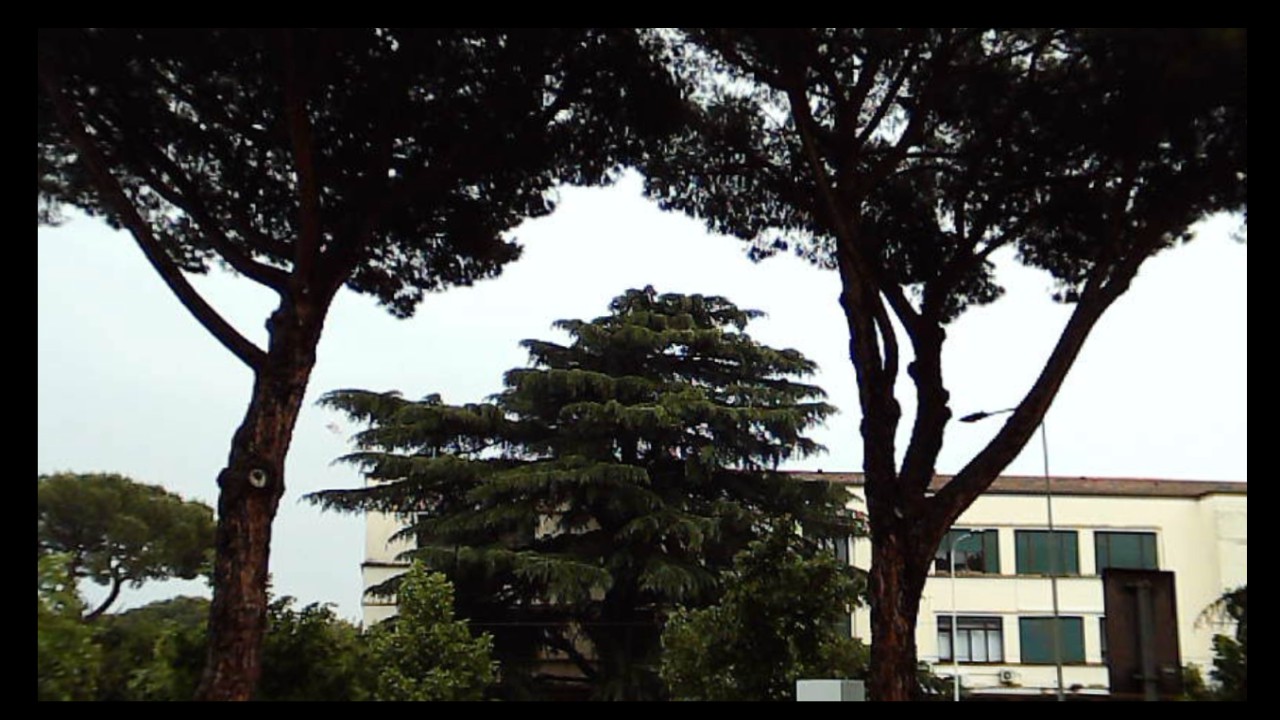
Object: DarwinFPV cineape20